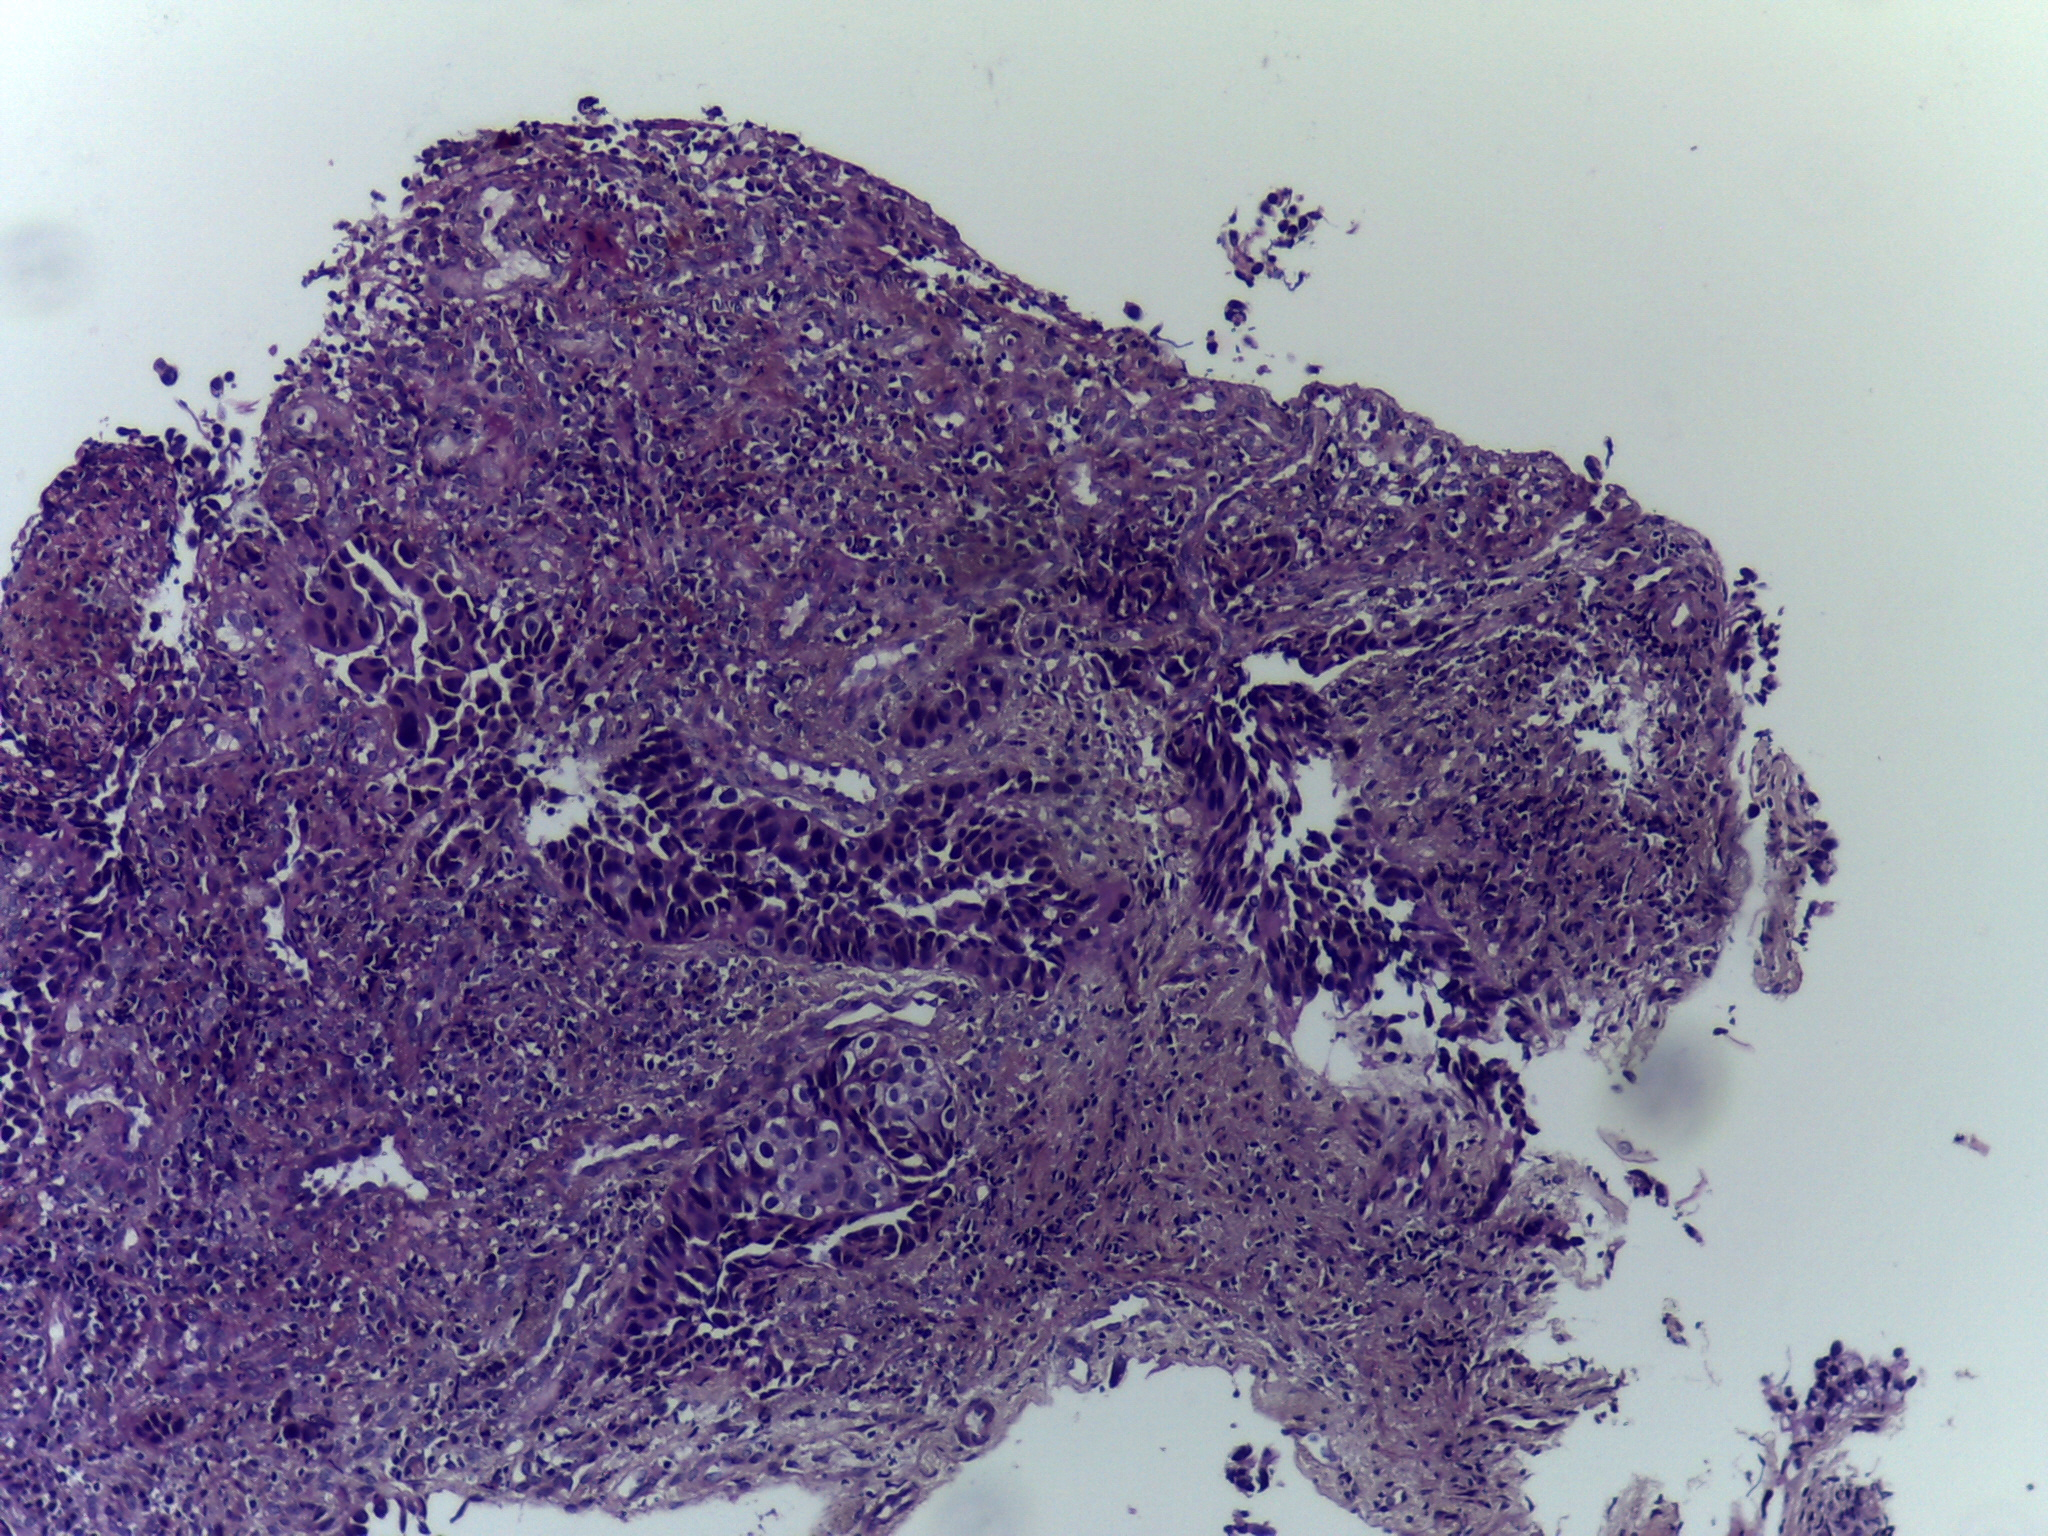
Diagnosis: OSCC